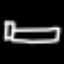
Label: bed